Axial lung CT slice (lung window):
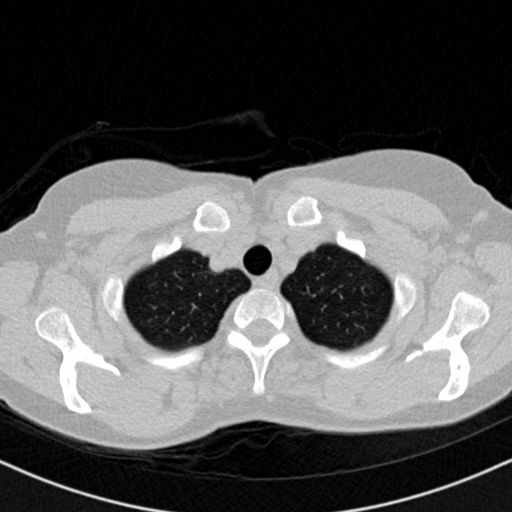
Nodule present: no